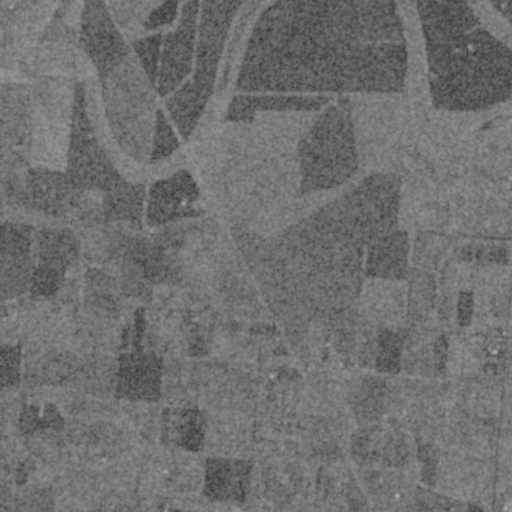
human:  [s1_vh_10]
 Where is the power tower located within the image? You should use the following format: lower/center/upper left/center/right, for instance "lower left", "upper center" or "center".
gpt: The power tower is located in the lower left of the image.
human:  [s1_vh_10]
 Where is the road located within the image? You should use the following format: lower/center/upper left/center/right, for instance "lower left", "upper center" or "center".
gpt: There is no road in the image.

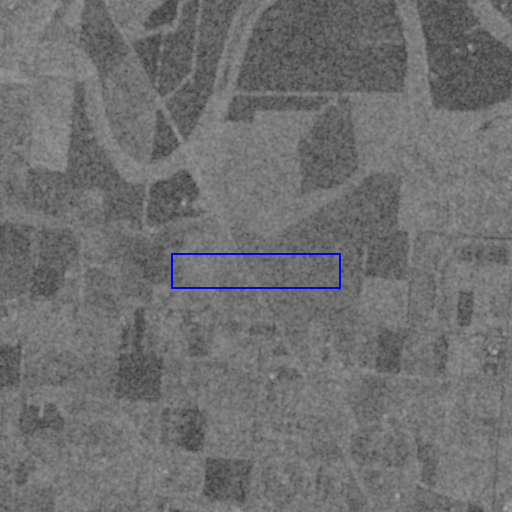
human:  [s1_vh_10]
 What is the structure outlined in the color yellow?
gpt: There is no yellow outline.
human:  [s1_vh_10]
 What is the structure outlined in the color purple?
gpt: There is no structure outlined in purple.